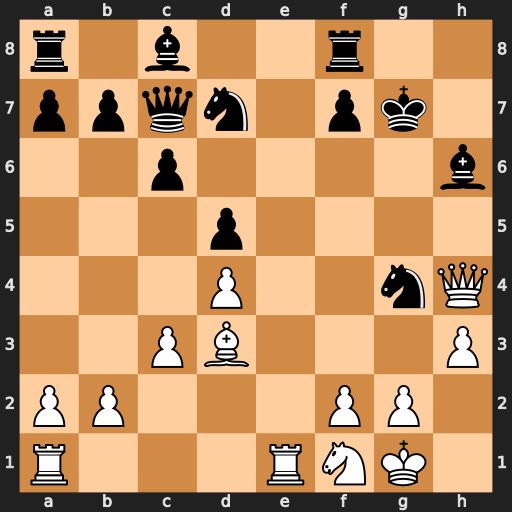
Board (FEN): r1b2r2/ppqn1pk1/2p4b/3p4/3P2nQ/2PB3P/PP3PP1/R3RNK1
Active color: w
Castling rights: -
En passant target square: -
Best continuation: Qxg4+ Kh8 Qf5 Nf6 Qxf6+